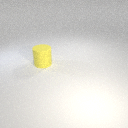
large yellow rubber cylinder